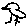
Label: bird